Question: I have some ajax dependent selection boxes which contain provinces, regencies and districts that i used to records user addresses when registering their account.
my view :
'''
<div class="form-group">
<select class="form-control @error('provinces') is-invalid @enderror" name="address_province" id="provinces">
<option value="0" disable="true" selected="true">Pilih Provinsi</option>
@foreach ($provinces as $province => $value)
<option value="{{$province}}">{{ $value }}</option>
@endforeach
@error('address_province')
<span class="invalid-feedback" role="alert">
<strong>{{$message}}</strong>
</span>
@enderror
</select>
<select class="form-control @error('regencies') is-invalid @enderror" name="address_regency" id="regencies">
<option value="0" disable="true" selected="true">Pilih Kotamadya</option>
@error('address_regency')
<span class="invalid-feedback" role="alert">
<strong>{{$message}}</strong>
</span>
@enderror
</select>
<select class="form-control @error('districts') is-invalid @enderror" name="address_district" id="districts">
<option value="0" disable="true" selected="true">Pilih Kecamatan/Kabupaten</option>
@error('address_district')
<span class="invalid-feedback" role="alert">
<strong>{{$message}}</strong>
</span>
@enderror
</select>
</div>
'''
my controller :
'''
public function storeRegister(Request $request)
{
$this->validate($request, [
'name' => 'required|string|max:255',
'gender' => 'required|string',
'birth_place' => 'required|string',
'birth_date' => 'required|date',
'address_province' => 'required|string',
'address_regency' => 'required|string',
'address_district' => 'required|string',
'specify_address' => 'required|string|max:75',
'email' => 'required|string|email|max:255|unique:users',
'phone_number' => 'required|string|min:9|max:15|unique:users',
]);
$user = new User();
$user->name = $request->get('name');
$user->gender = $request->get('gender');
$user->birth_place = DB::table('provinces')->where('id', $request['birth_place'])->pluck('name');
$user->birth_date = $request->get('birth_date');
$user->address_province = DB::table('provinces')->where('id', $request['address_province'])->pluck('name');
$user->address_regency = DB::table('regencies')->where('id', $request['address_regency'])->pluck('name');
$user->address_district = DB::table('districts')->where('id', $request['address_district'])->pluck('name');
$user->specify_address = $request->get('specify_address');
$user->email = $request->get('email');
$user->phone_number = $request->get('phone_number');
$user->save();
return redirect('/register');
}
'''
this is my database when user inputted everything but those selection boxes

I gave required as filter in my postcontroller but it still recorded, and i realized it wont work coz it will give a default value as 0!
can i do something in my controller so i if i get 0 value it would classified as an error?
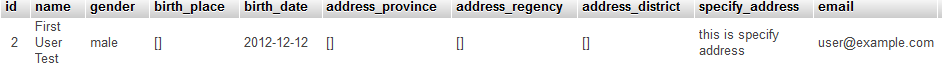
Answer: You can use
'''
'address_province' => ['required', Rule::notIn(['','0'])],
'''
Don't forget to use Rule in the controller.
'''
use Illuminate\Validation\Rule;
'''